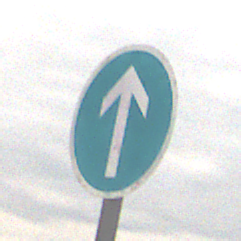
Verkehrszeichen: VorgeschriebeneFahrtrichtungGeradeaus
Umgebung: Outdoor, Nature
Tageszeit: MorningAfternoon
Wetter: Overcast
Licht: Natural
Jahreszeit: NotSpecified
Kontrast: LowContrast